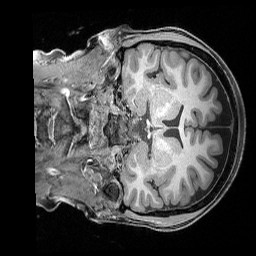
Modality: T1w
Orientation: coronal
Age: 28
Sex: female
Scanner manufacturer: siemens
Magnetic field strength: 3 T
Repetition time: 2.3 s
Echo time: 0.00324 s